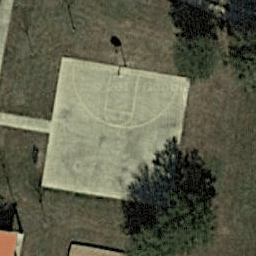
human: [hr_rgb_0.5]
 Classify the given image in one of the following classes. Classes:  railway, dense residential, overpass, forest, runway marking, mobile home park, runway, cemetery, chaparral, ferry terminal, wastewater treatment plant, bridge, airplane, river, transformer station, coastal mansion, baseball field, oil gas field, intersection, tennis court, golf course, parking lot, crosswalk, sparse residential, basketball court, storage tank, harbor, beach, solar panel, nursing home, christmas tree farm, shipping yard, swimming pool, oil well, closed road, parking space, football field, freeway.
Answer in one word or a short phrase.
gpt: basketball court